Question: Would there be a way to plot the borders of the continents with Basemap (or without Basemap, if there is some other way), without those annoying rivers coming along? Especially that piece of Kongo River, not even reaching the ocean, is disturbing.
EDIT: I intend to further plot data over the map, like in the <URL> so while the solution by Hooked below is nice, masterful even, it's not applicable for this purpose.

Image produced by:
'''
from mpl_toolkits.basemap import Basemap
import matplotlib.pyplot as plt
fig = plt.figure(figsize=(8, 4.5))
plt.subplots_adjust(left=0.02, right=0.98, top=0.98, bottom=0.00)
m = Basemap(projection='robin',lon_0=0,resolution='c')
m.fillcontinents(color='gray',lake_color='white')
m.drawcoastlines()
plt.savefig('world.png',dpi=75)
'''
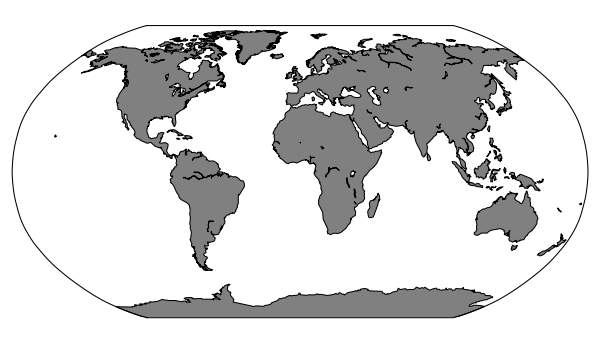
Answer: Following user1868739's example, I am able to select only the paths (for some lakes) that I want:

'''
from mpl_toolkits.basemap import Basemap
import matplotlib.pyplot as plt
fig = plt.figure(figsize=(8, 4.5))
plt.subplots_adjust(left=0.02, right=0.98, top=0.98, bottom=0.00)
m = Basemap(resolution='c',projection='robin',lon_0=0)
m.fillcontinents(color='white',lake_color='white',zorder=2)
coasts = m.drawcoastlines(zorder=1,color='white',linewidth=0)
coasts_paths = coasts.get_paths()
ipolygons = range(83) + [84] # want Baikal, but not Tanganyika
# 80 = Superior+Michigan+Huron, 81 = Victoria, 82 = Aral, 83 = Tanganyika,
# 84 = Baikal, 85 = Great Bear, 86 = Great Slave, 87 = Nyasa, 88 = Erie
# 89 = Winnipeg, 90 = Ontario
for ipoly in ipolygons:
r = coasts_paths[ipoly]
# Convert into lon/lat vertices
polygon_vertices = [(vertex[0],vertex[1]) for (vertex,code) in
r.iter_segments(simplify=False)]
px = [polygon_vertices[i][0] for i in xrange(len(polygon_vertices))]
py = [polygon_vertices[i][2] for i in xrange(len(polygon_vertices))]
m.plot(px,py,linewidth=0.5,zorder=3,color='black')
plt.savefig('world2.png',dpi=100)
'''
But this only works when using white background for the continents. If I change 'color' to ''gray'' in the following line, we see that other rivers and lakes are not filled with the same color as the continents are. (Also playing with 'area_thresh' will not remove those rivers that are connected to ocean.)
'''
m.fillcontinents(color='gray',lake_color='white',zorder=2)
'''

The version with white background is adequate for further color-plotting all kind of land information over the continents, but a more elaborate solution would be needed, if one wants to retain the gray background for continents.